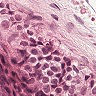
Metastatic tissue present: yes